Question: I have a set of white icons on transparent background, and I'd like to invert them all to be black on transparent background.

Have tried with PIL (ImageChops) but it does not seem to work with transparent backgrounds. I've also tried Gimp's Python interface, but no luck there, either.
Any idea how inverting is best achieved in Python?
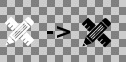
Answer: 'ImageChops.invert' seems to also invert the alpha channel of each pixel.
This should do the job:
'''
import Image
img = Image.open('image.png').convert('RGBA')
r, g, b, a = img.split()
def invert(image):
return image.point(lambda p: 255 - p)
r, g, b = map(invert, (r, g, b))
img2 = Image.merge(img.mode, (r, g, b, a))
img2.save('image2.png')
'''